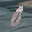
Label: 0